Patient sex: M
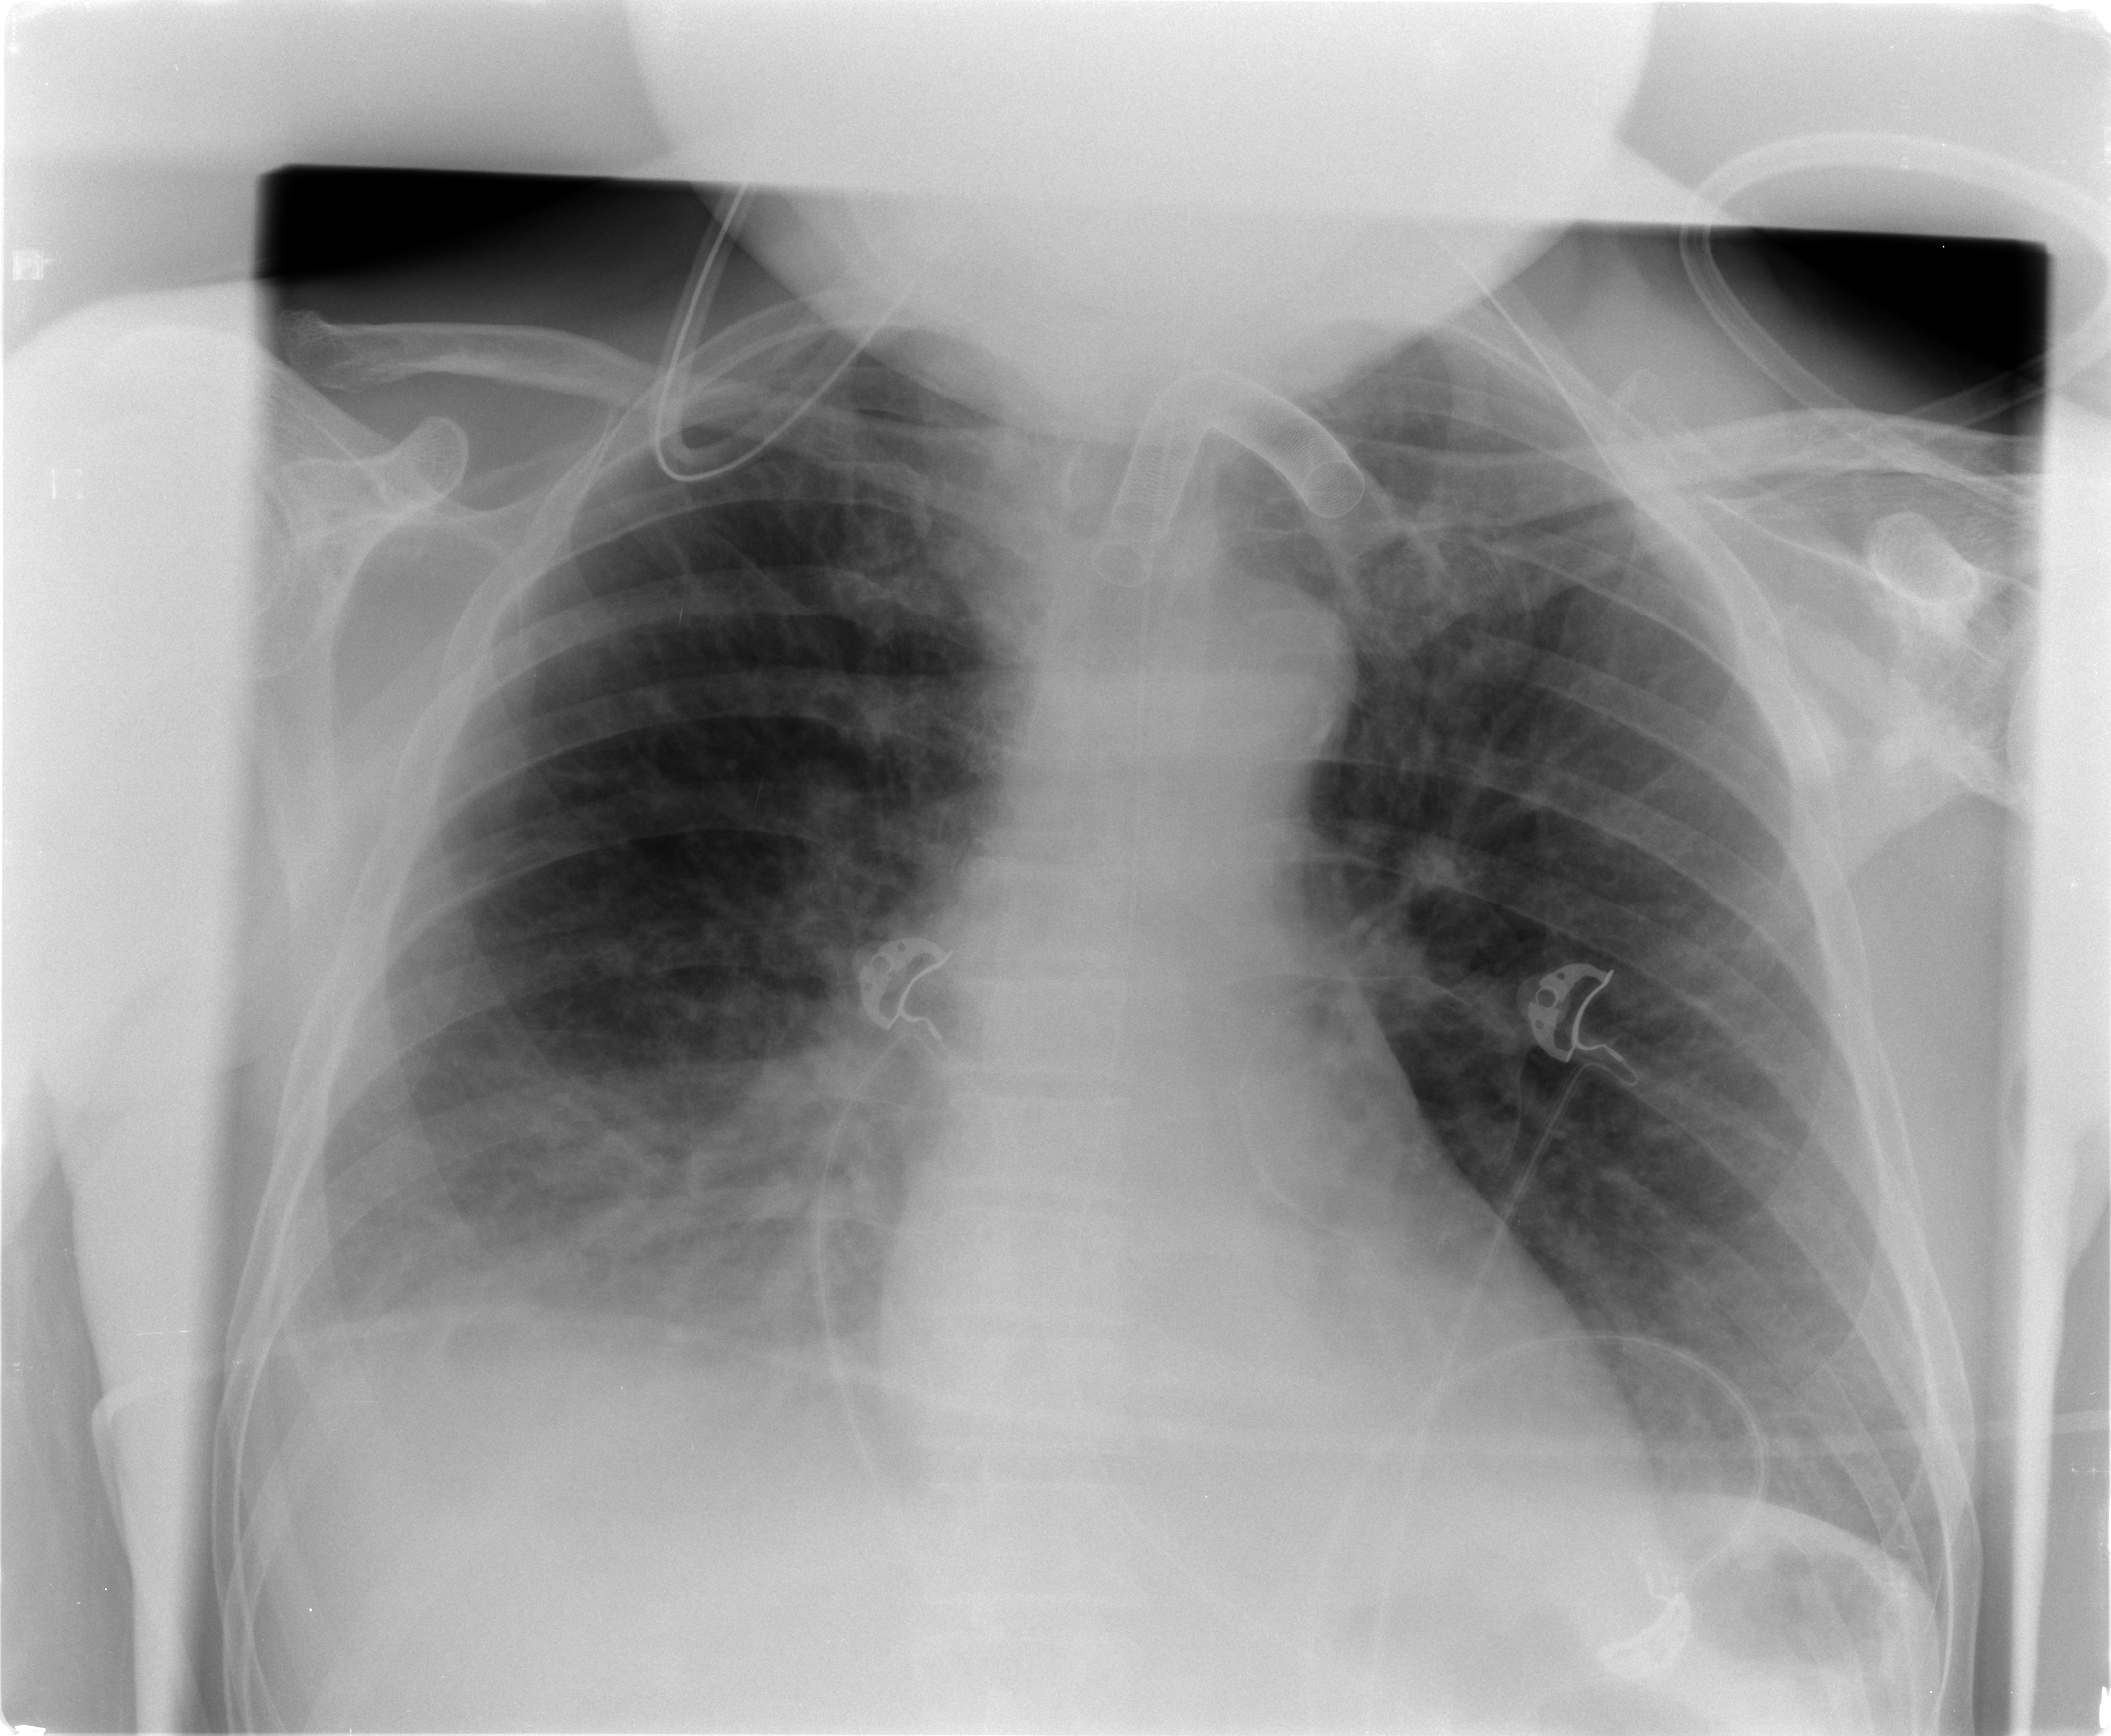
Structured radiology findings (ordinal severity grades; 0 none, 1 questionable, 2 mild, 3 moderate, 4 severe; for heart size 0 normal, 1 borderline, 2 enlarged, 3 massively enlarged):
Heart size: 0
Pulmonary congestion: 1
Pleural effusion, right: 2
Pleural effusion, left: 0
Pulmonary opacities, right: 2
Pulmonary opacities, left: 0
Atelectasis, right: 2
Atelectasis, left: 2